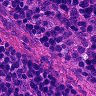
Metastatic tissue present: no